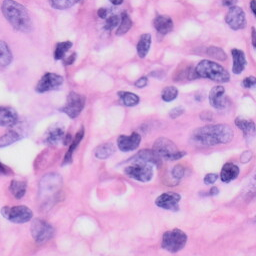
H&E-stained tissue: Skin